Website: bh-photo
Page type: customer-info-address
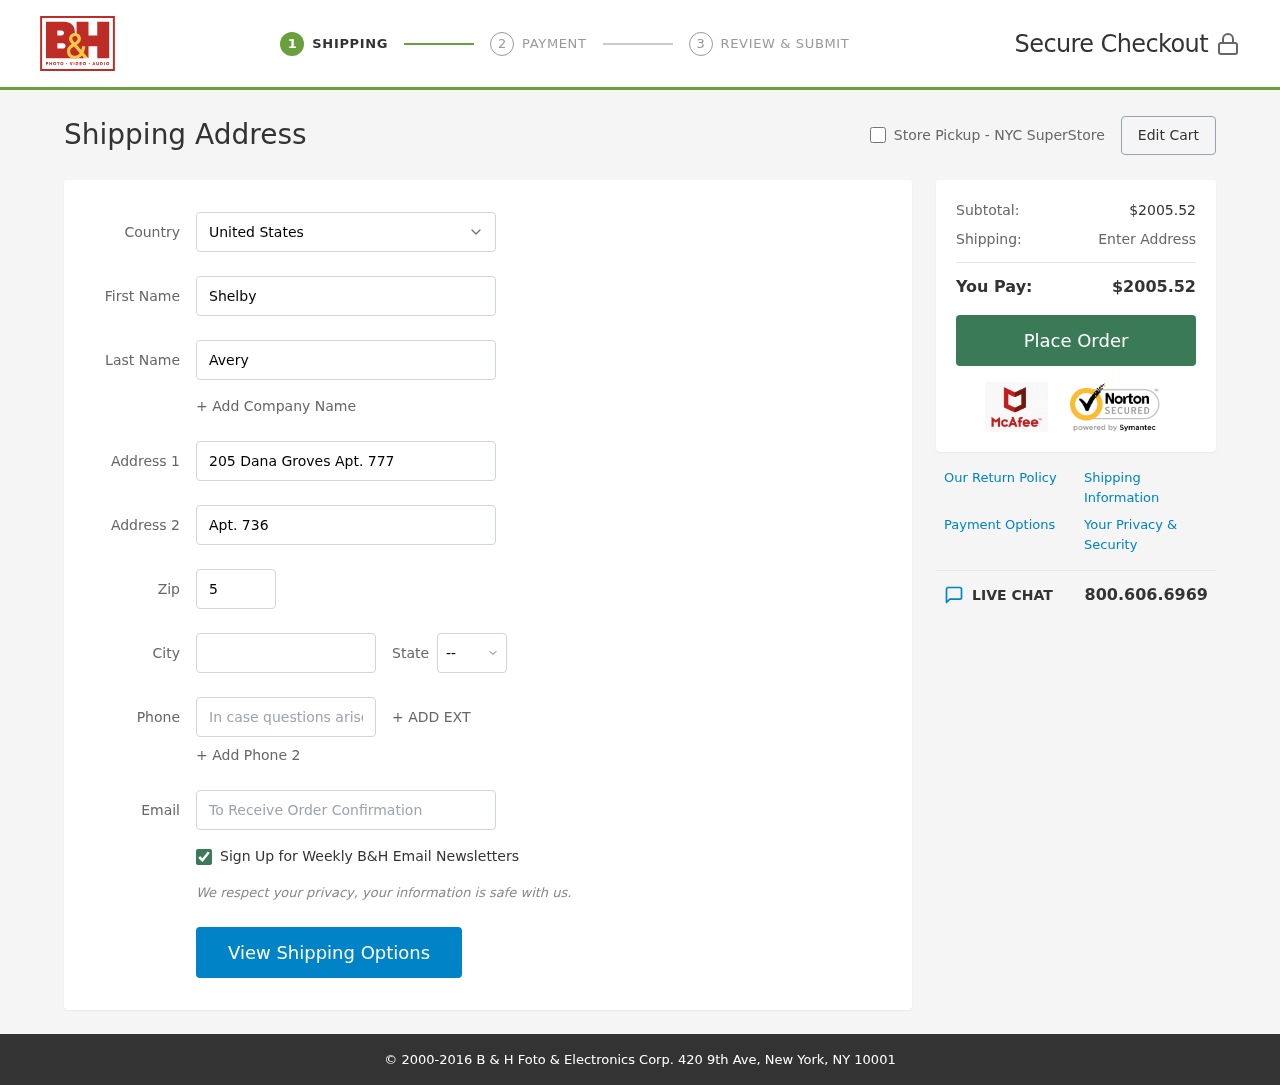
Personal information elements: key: PII_CITY
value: Peterton
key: PII_COUNTRY
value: United States
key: PII_EMAIL
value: shelby.avery@hotmail.com
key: PII_FIRSTNAME
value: Shelby
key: PII_LASTNAME
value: Avery
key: PII_PHONE
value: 3745620258
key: PII_POSTCODE
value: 59355
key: PII_STATE_ABBR
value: VT
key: PII_STREET
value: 205 Dana Groves Apt. 777
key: PII_STREET2
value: Apt. 736
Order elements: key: ORDER_SUBTOTAL
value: $2005.52
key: ORDER_TOTAL
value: $2005.52